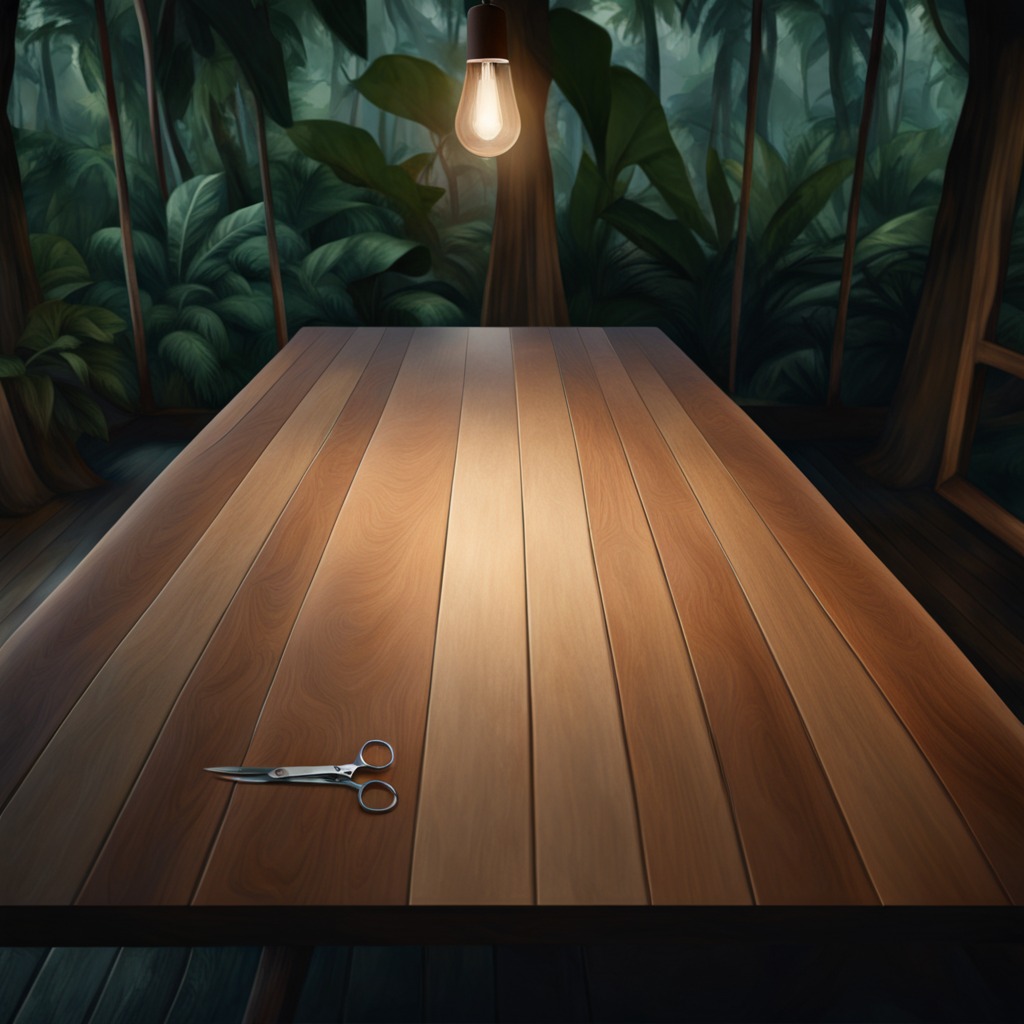
A scissor is lying on the wooden table inside a jungle field workshop tent at night.